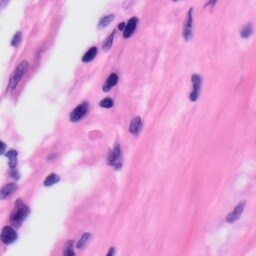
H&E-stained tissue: Skin